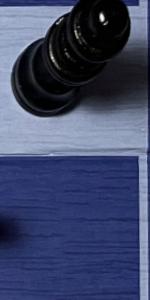
Label: Empty